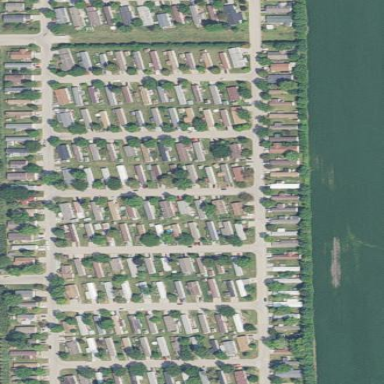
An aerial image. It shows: Residential area designated as trailer park.